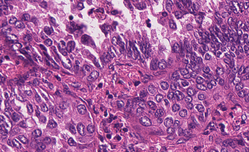
Tumor epithelial tissue: yes
Tumor-associated stroma tissue: yes
Normal tissue: no